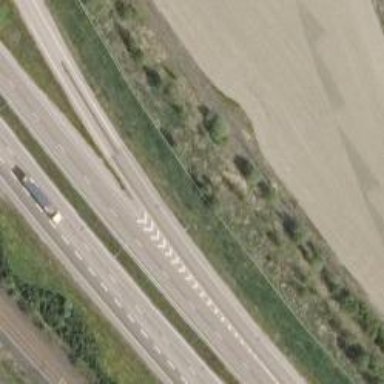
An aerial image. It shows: Asphalt trunk link road.